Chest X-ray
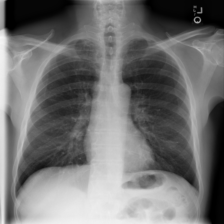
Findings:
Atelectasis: negative
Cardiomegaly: negative
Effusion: negative
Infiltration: negative
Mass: negative
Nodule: negative
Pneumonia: negative
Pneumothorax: negative
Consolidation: negative
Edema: negative
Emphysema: negative
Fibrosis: negative
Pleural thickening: negative
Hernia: negative